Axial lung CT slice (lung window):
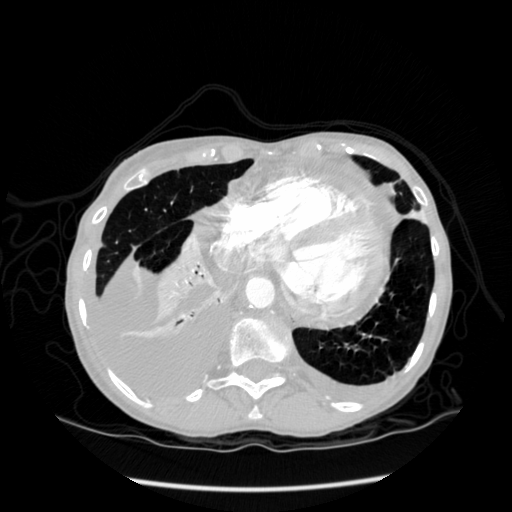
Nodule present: no